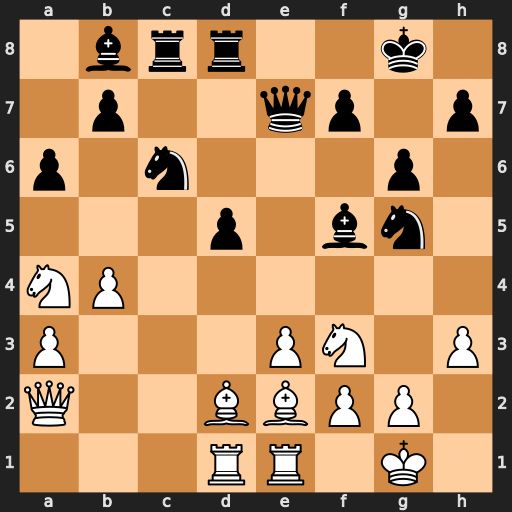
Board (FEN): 1brr2k1/1p2qp1p/p1n3p1/3p1bn1/NP6/P3PN1P/Q2BBPP1/3RR1K1
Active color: w
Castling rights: -
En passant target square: -
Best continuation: Nxg5 Qxg5 e4 Qh4 exf5